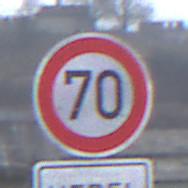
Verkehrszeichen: Geschwindigkeit70
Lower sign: HinweiseAufGefahrenDurchVerbaleAngabe10
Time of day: MorningAfternoon
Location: Outdoor (Suburban)
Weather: Overcast
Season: NotSpecified
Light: Natural